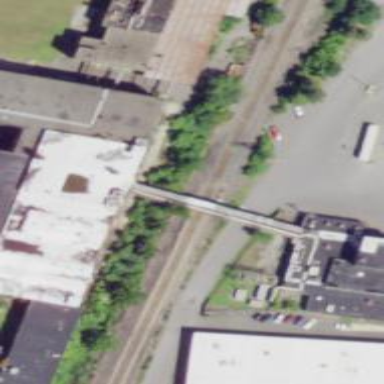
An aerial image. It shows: Abandoned railway.